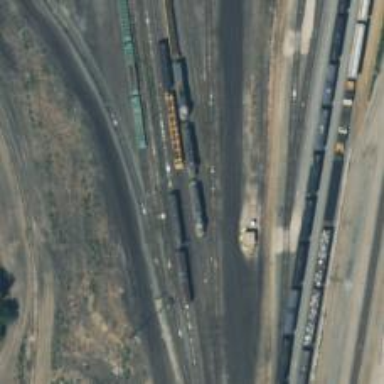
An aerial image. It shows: Railway yard used for servicing trains.